【题型】选择题　【知识点】平面几何　【难度】medium
“奔驰定理”因其几何表示酷似奔驰的标志得来，是平面向量中一个非常优美的结论. 它的具体内容是：已知 $M$ 是 $\triangle ABC$ 内一点，$\triangle BMC$，$\triangle AMC$，$\triangle AMB$ 的面积分别为 $S_A$，$S_B$，$S_C$，且 $S_A \cdot \overrightarrow{MA} + S_B \cdot \overrightarrow{MB} + S_C \cdot \overrightarrow{MC} = \vec{0}$. 若 $M$ 为 $\triangle ABC$ 的垂心，$3\overrightarrow{MA} + 4\overrightarrow{MB} + 5\overrightarrow{MC} = \vec{0}$，则 $\cos\angle AMB = $（ \quad ）

A. $-\frac{\sqrt{6}}{3}$ \qquad B. $-\frac{\sqrt{6}}{6}$ \qquad C. $\frac{\sqrt{6}}{6}$ \qquad D. $\frac{\sqrt{6}}{3}$
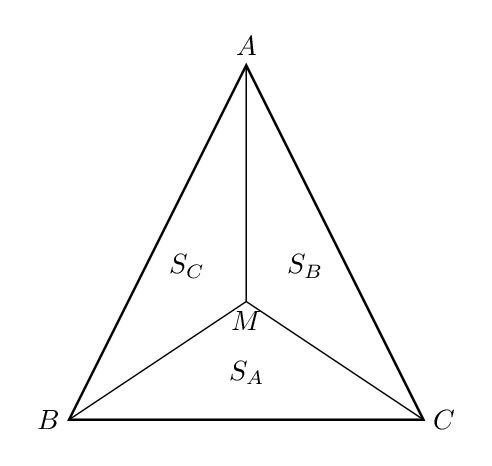
【解答】

【答案】 B

【分析】 根据 $S_A \cdot \overrightarrow{MA} + S_B \cdot \overrightarrow{MB} + S_C \cdot \overrightarrow{MC} = \vec{0}$ 和 $3\overrightarrow{MA} + 4\overrightarrow{MB} + 5\overrightarrow{MC} = \vec{0}$ 得 $S_A : S_B : S_C = 3 : 4 : 5$，从而可以得出 $\frac{AD}{MD} = 4$，$\frac{AC}{BF} = 3$，设 $MD = x$，$MF = y$，得 $AM = 3x$，$BM = 2y$，再结合垂心和直角三角形余弦值即可求解.

【详解】

如图，延长 $AM$ 交 $BC$ 于点 $D$，延长 $BM$ 交 $AC$ 于点 $F$，延长 $CM$ 交 $AB$ 于点 $E$.

由 $M$ 为 $\triangle ABC$ 的垂心，$3\overrightarrow{MA} + 4\overrightarrow{MB} + 5\overrightarrow{MC} = \vec{0}$，且 $S_A \cdot \overrightarrow{MA} + S_B \cdot \overrightarrow{MB} + S_C \cdot \overrightarrow{MC} = \vec{0}$,

得 $S_A : S_B : S_C = 3 : 4 : 5$，所以 $S_B = \frac{4}{3}S_A$，$S_C = \frac{5}{3}S_A$,

又 $S_{\triangle ABC} = S_A + S_B + S_C$，则 $\frac{S_{\triangle ABC}}{S_A} = 4$，同理可得 $\frac{S_{\triangle ABC}}{S_B} = 3$，所以 $\frac{AD}{MD} = 4$，$\frac{BF}{MF} = 3$,

设 $MD = x$，$MF = y$，则 $AM = 3x$，$BM = 2y$,

所以 $\cos\angle BMD = \frac{x}{2y} = \cos\angle AMF = \frac{y}{3x}$，即 $3x^2 = 2y^2$，$\frac{x}{y} = \frac{\sqrt{6}}{3}$,

所以 $\cos\angle BMD = \frac{x}{2y} = \frac{\sqrt{6}}{6}$,

所以 $\cos\angle AMB = \cos(\pi - \angle BMD) = -\cos\angle BMD = -\frac{\sqrt{6}}{6}$.

故选：B.

【点睛】 关键点点睛：本题解决的关键是利用“奔驰定理”得到 $S_A : S_B : S_C = 3 : 4 : 5$，从而利用对顶角相等得到 $\frac{x}{y} = \frac{\sqrt{6}}{3}$，由此得解.

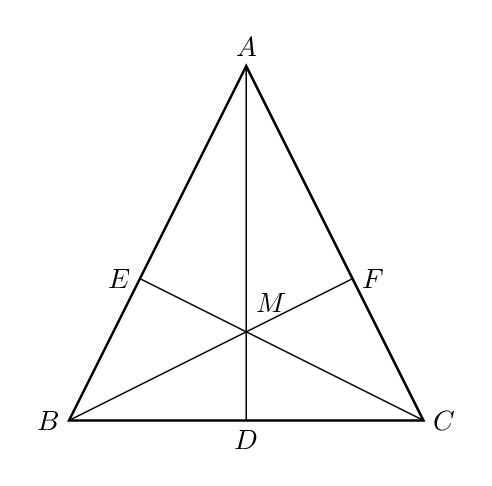